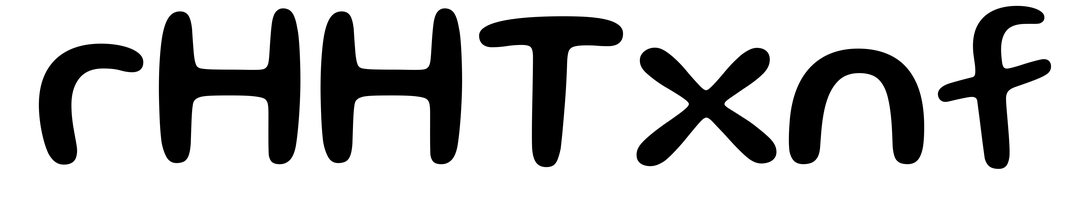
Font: Gluten_Regular